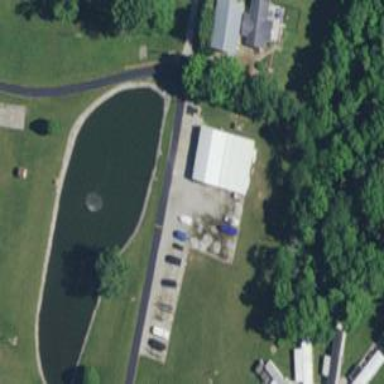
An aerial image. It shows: Boat storage facility.